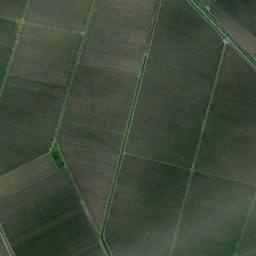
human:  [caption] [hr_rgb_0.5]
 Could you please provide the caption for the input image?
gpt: Some rectangular farmlands of different sizes are arranged in neat rows .

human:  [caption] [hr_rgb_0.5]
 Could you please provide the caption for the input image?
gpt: There are many rectangular farmlands of different shades .

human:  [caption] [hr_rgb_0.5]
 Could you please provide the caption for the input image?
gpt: There are some green and bare rectangular farmland .

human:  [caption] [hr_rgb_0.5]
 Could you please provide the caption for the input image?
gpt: Six or seven green rectangular farm fields .

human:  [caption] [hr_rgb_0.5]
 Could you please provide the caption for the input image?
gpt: There are some green and brown rectangular farmlands .